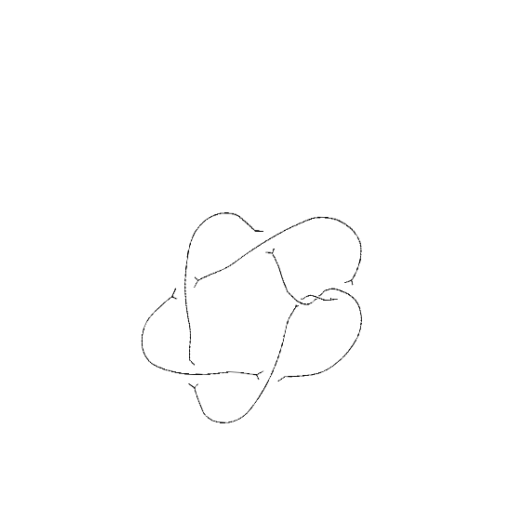
Crossing number: 7